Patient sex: F
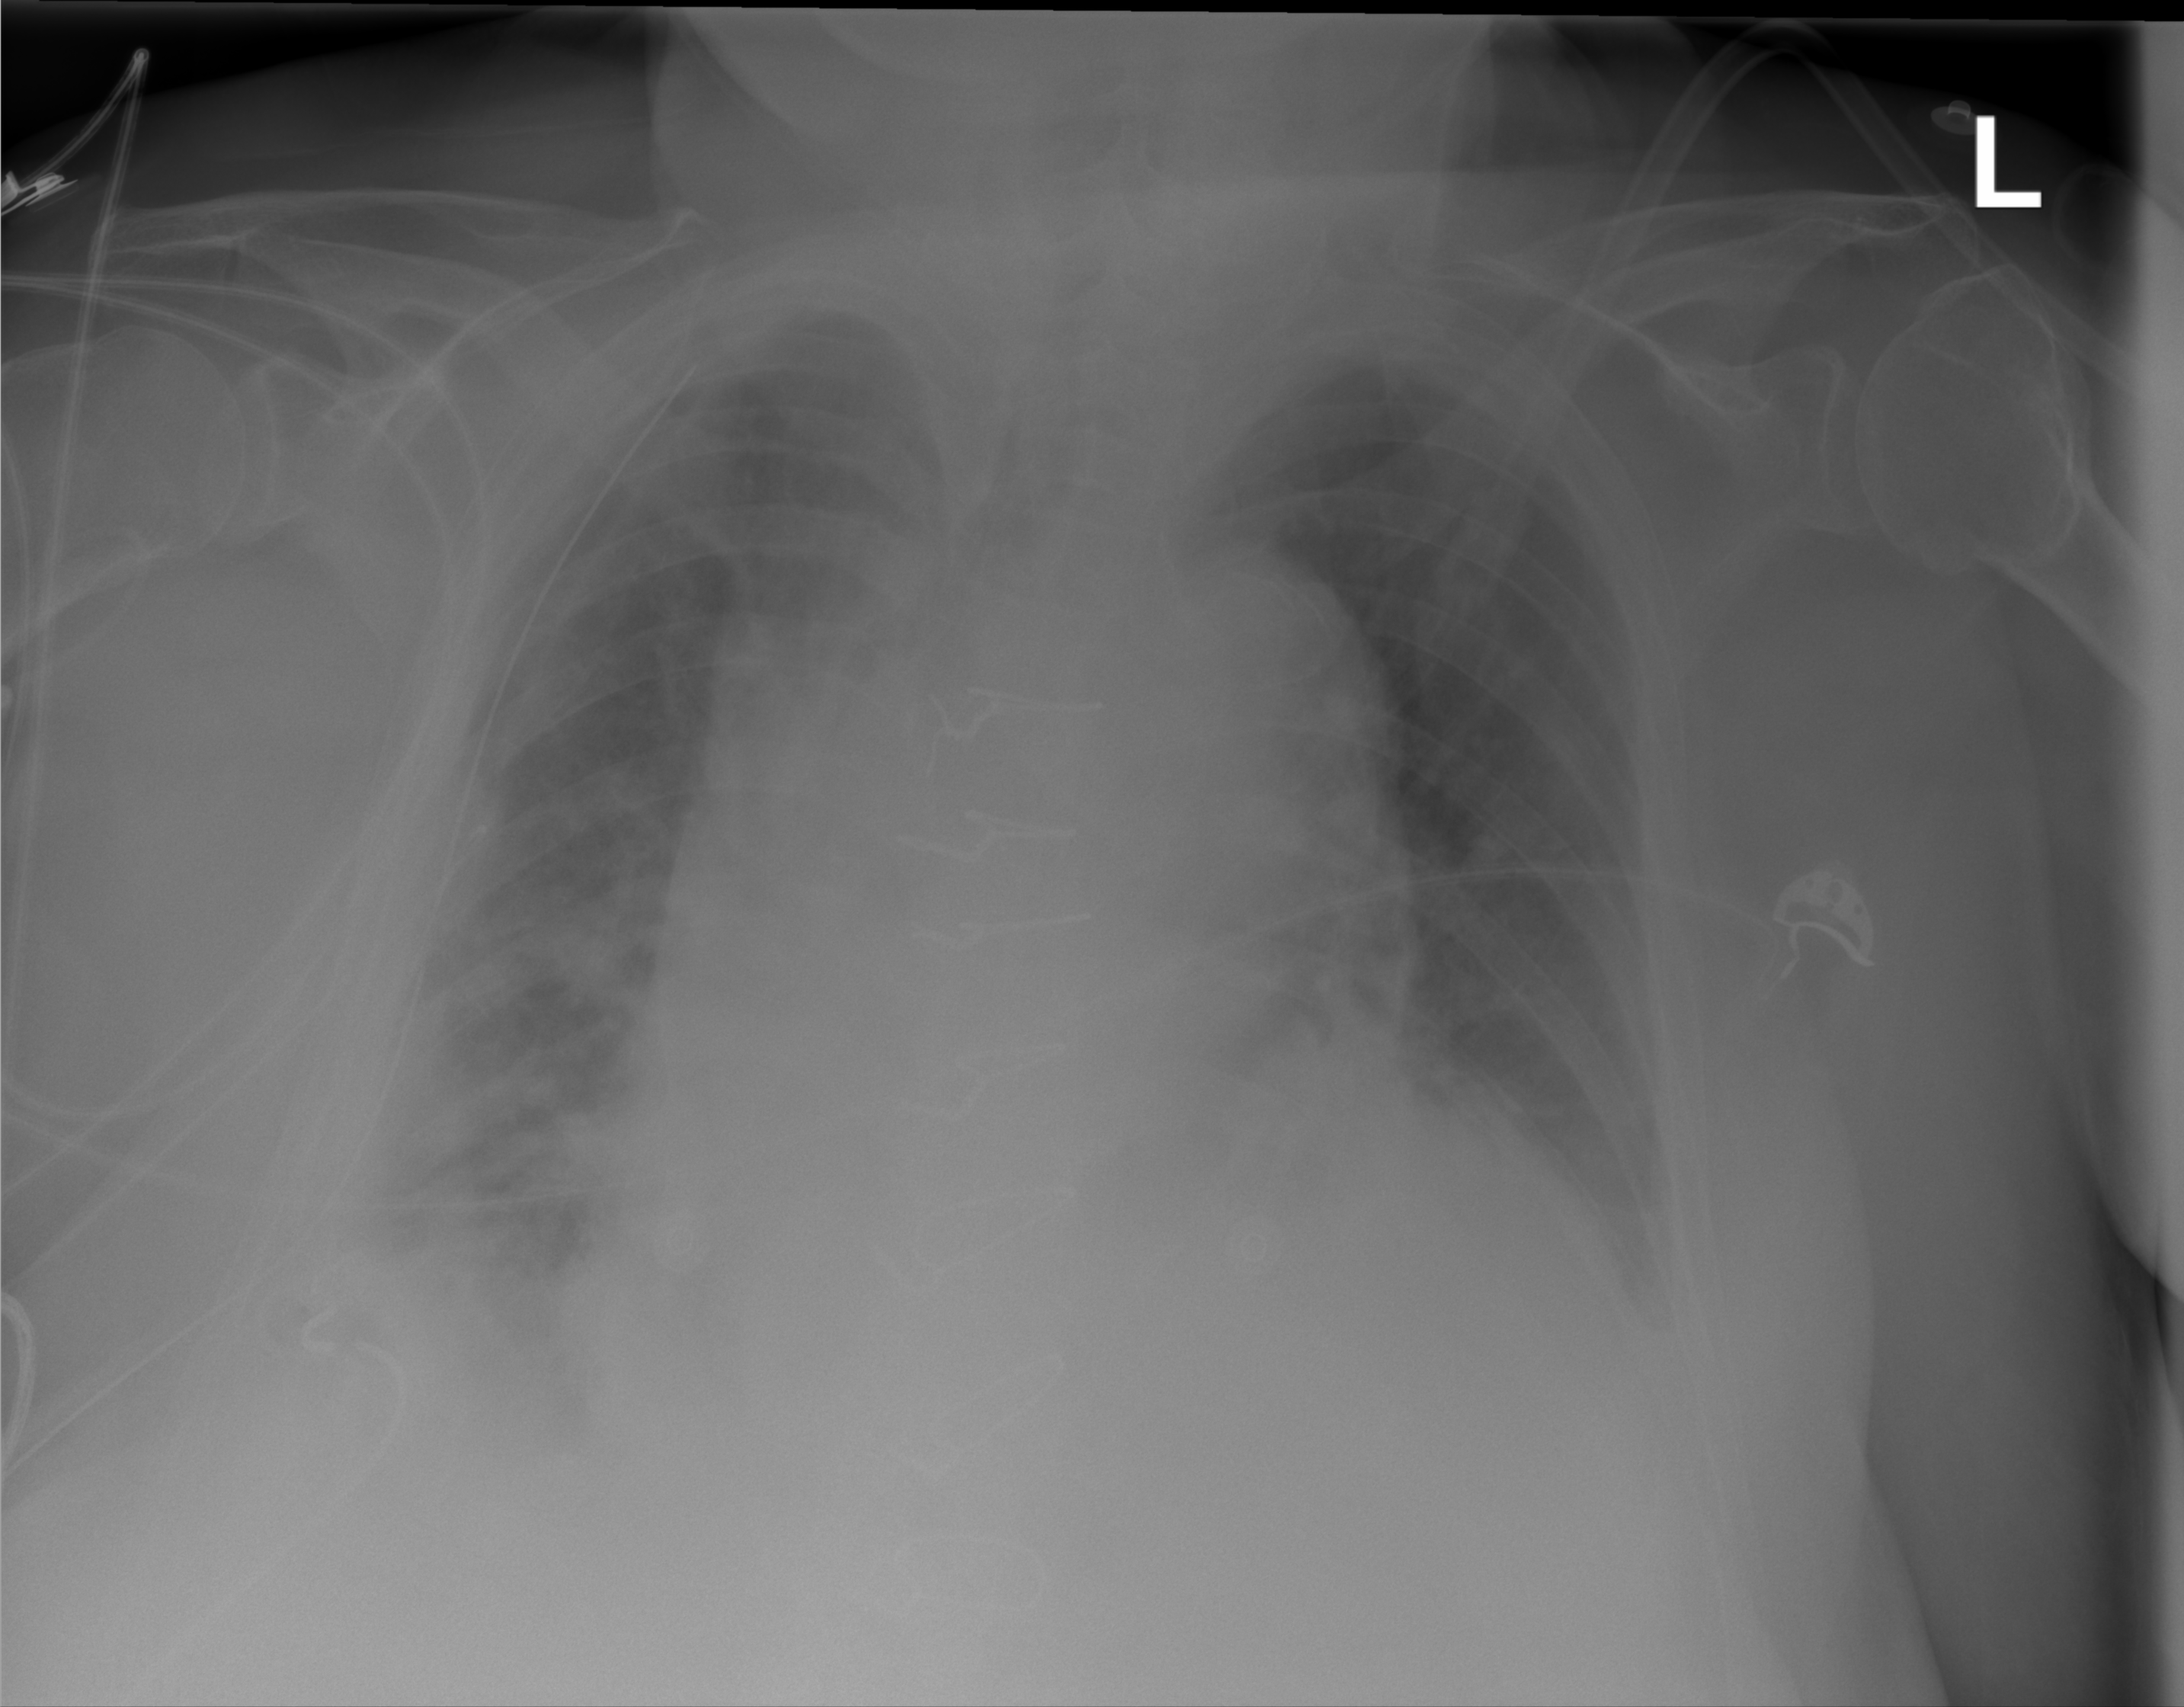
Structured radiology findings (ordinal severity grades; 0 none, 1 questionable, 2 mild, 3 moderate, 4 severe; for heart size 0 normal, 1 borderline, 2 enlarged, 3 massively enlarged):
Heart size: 3
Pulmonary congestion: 2
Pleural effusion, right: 2
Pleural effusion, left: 2
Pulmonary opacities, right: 2
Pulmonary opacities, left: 0
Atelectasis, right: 2
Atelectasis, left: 2